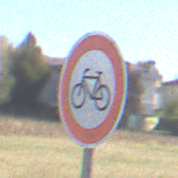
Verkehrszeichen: VerbotRadverkehr
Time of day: MorningAfternoon
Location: Outdoor (Suburban)
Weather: PartlyCloudy
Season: NotSpecified
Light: Natural